Question: I have some tables on my database, I am using MySQL
See the image below. It is the simple version of my database
How to create view the user detail?

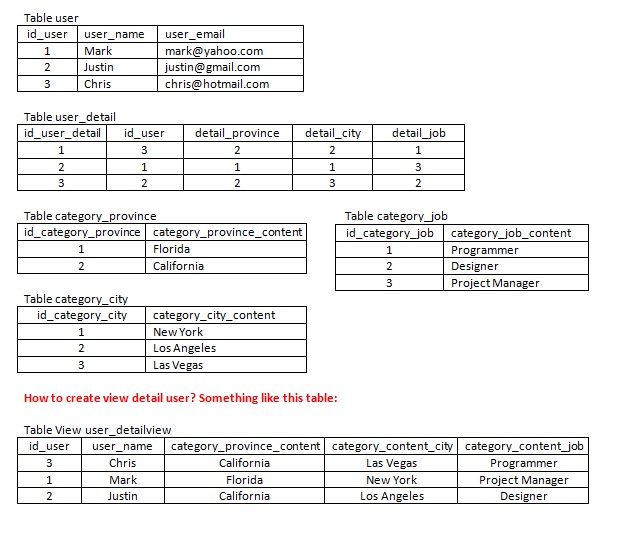
Answer: '''
CREATE VIEW EmpList
AS
SELECT a.id_user,
b.category_province_content,
c.category_city_content,
d.category_job_content
FROM user_detail a
INNER JOIN category_province b
ON a.detail_province = b.id_category_province
INNER JOIN category_city c
ON a.detail_city = c.id_category_city
INNER JOIN category_job d
ON a.detail_job = d.id_category_job
'''
To further gain more knowledge about joins and MySQL views, kindly visit the links below:
- <URL>